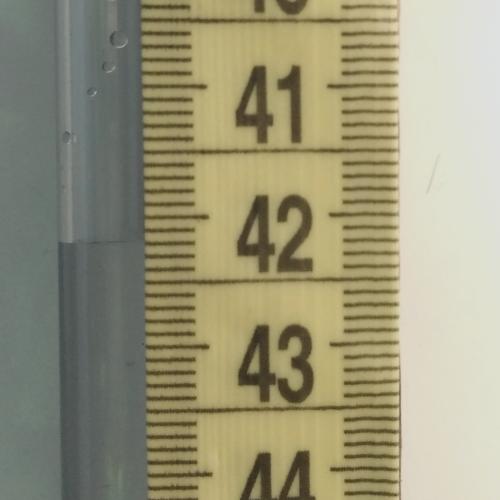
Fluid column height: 42.2 cm